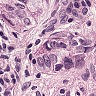
Metastatic tissue present: yes